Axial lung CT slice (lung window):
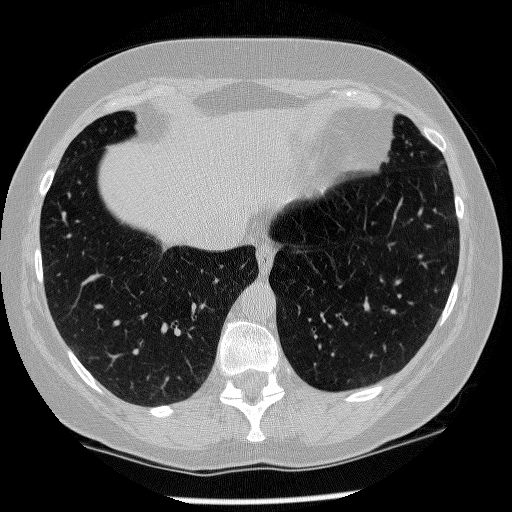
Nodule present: no